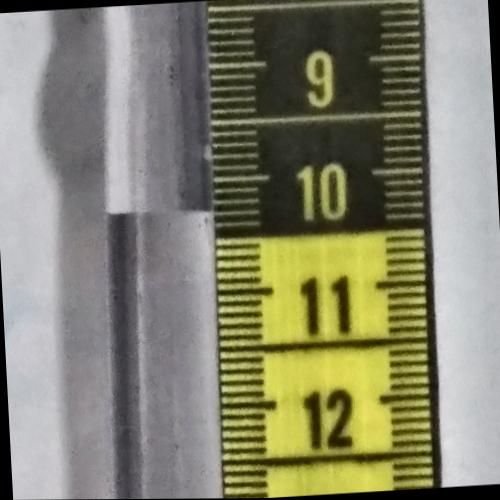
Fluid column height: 10.3 cm